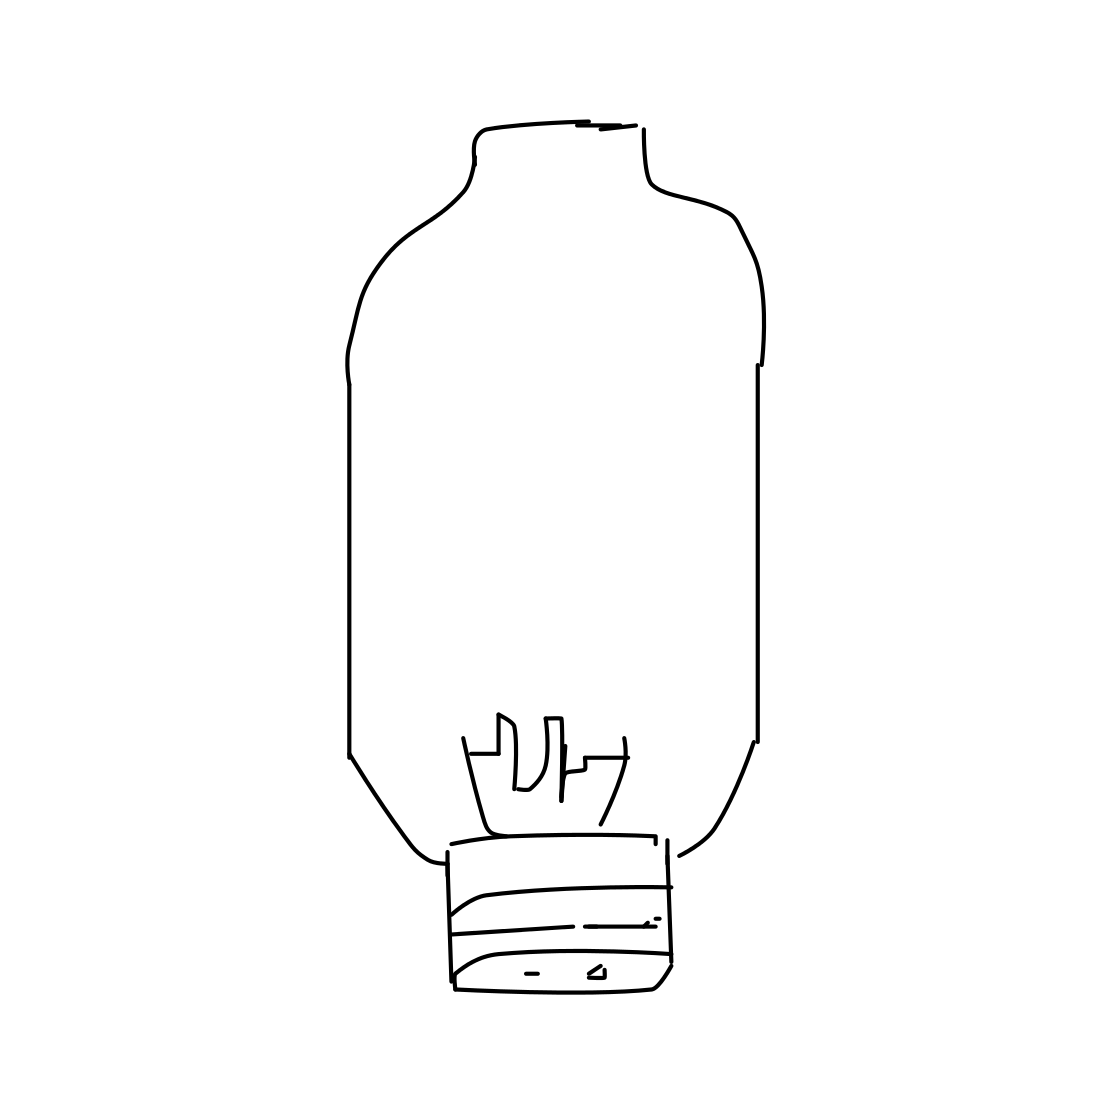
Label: lightbulb